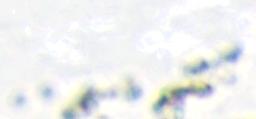
Label: Phaeocystis